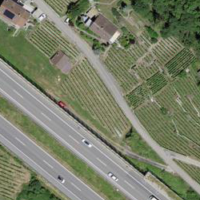
EUNIS habitat code: 57
Species observed at this site:
Cotinus coggygria